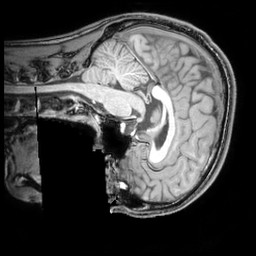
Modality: T1w
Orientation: sagittal
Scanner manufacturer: philips
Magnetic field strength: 3 T
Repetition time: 0.008105 s
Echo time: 0.003714 s